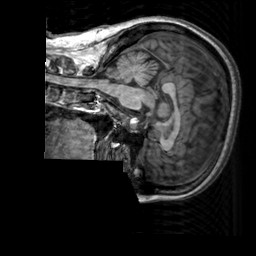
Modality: T1w
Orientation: sagittal
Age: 30
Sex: female
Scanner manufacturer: siemens
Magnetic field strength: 3 T
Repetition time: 2.3 s
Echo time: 0.00303 s